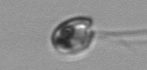
Label: flagellate_morphotype1